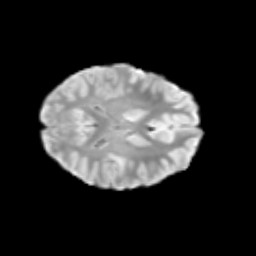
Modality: T2w
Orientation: axial
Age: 11
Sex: female
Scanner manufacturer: siemens
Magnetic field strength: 3 T
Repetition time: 3.8 s
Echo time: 0.07 s